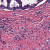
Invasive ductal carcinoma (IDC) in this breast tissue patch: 1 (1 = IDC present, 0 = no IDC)